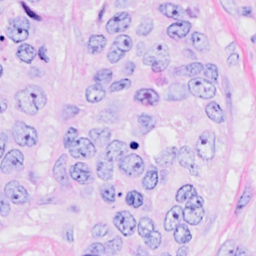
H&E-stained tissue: Breast